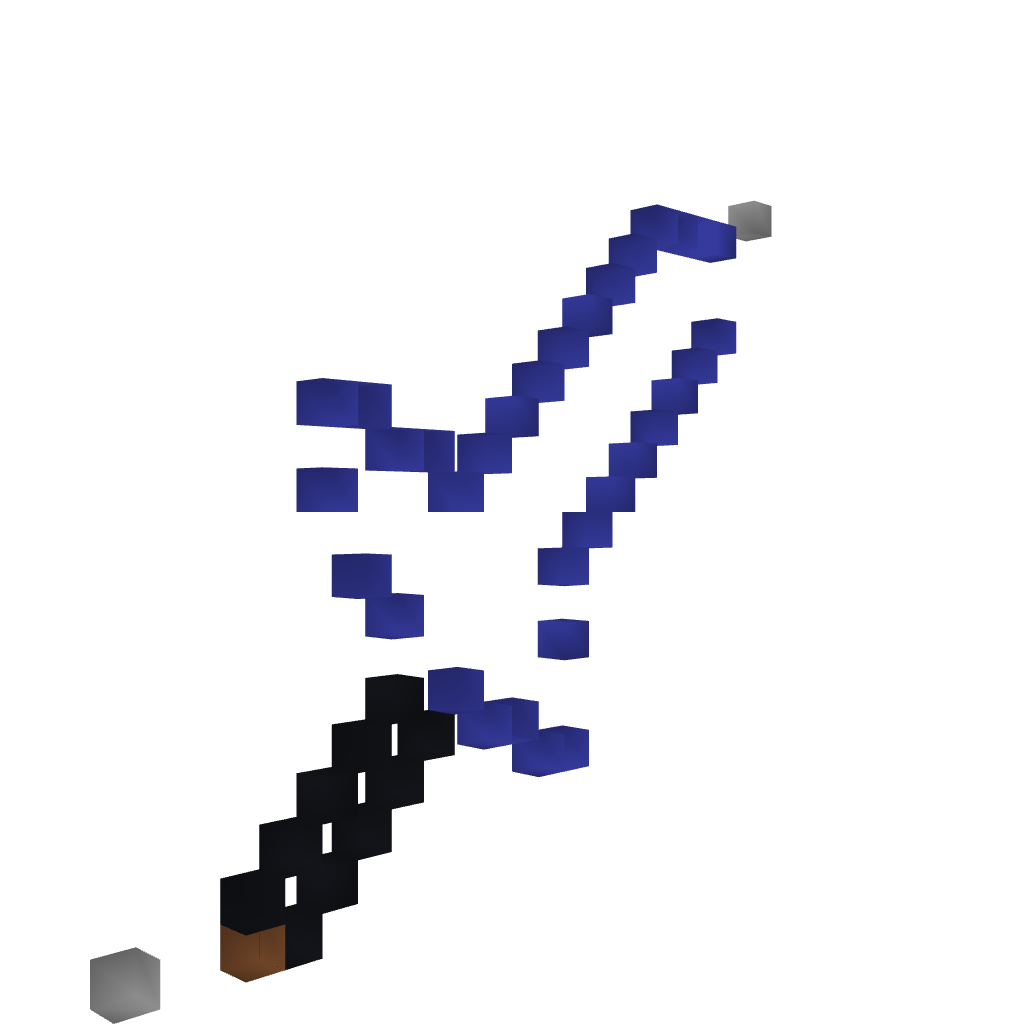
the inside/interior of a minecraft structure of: Dark Sword - By Cybersneeze